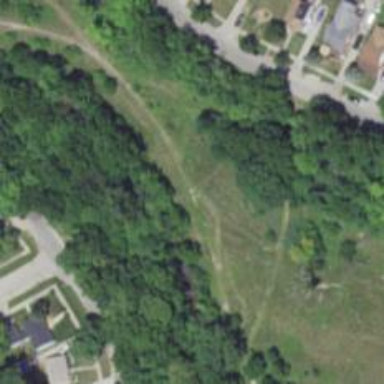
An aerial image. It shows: Path.